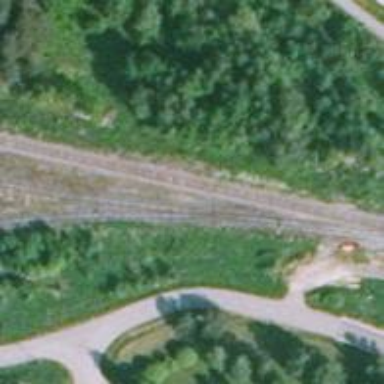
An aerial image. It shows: Wedge used for railway derailment.